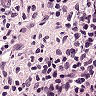
Metastatic tissue present: no